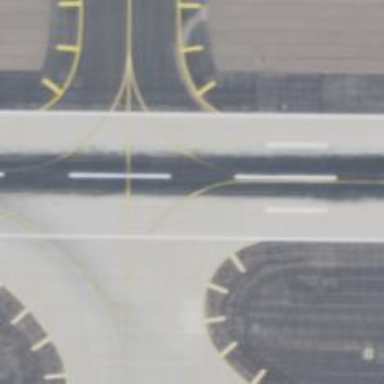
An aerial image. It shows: Image of taxiway at airport.